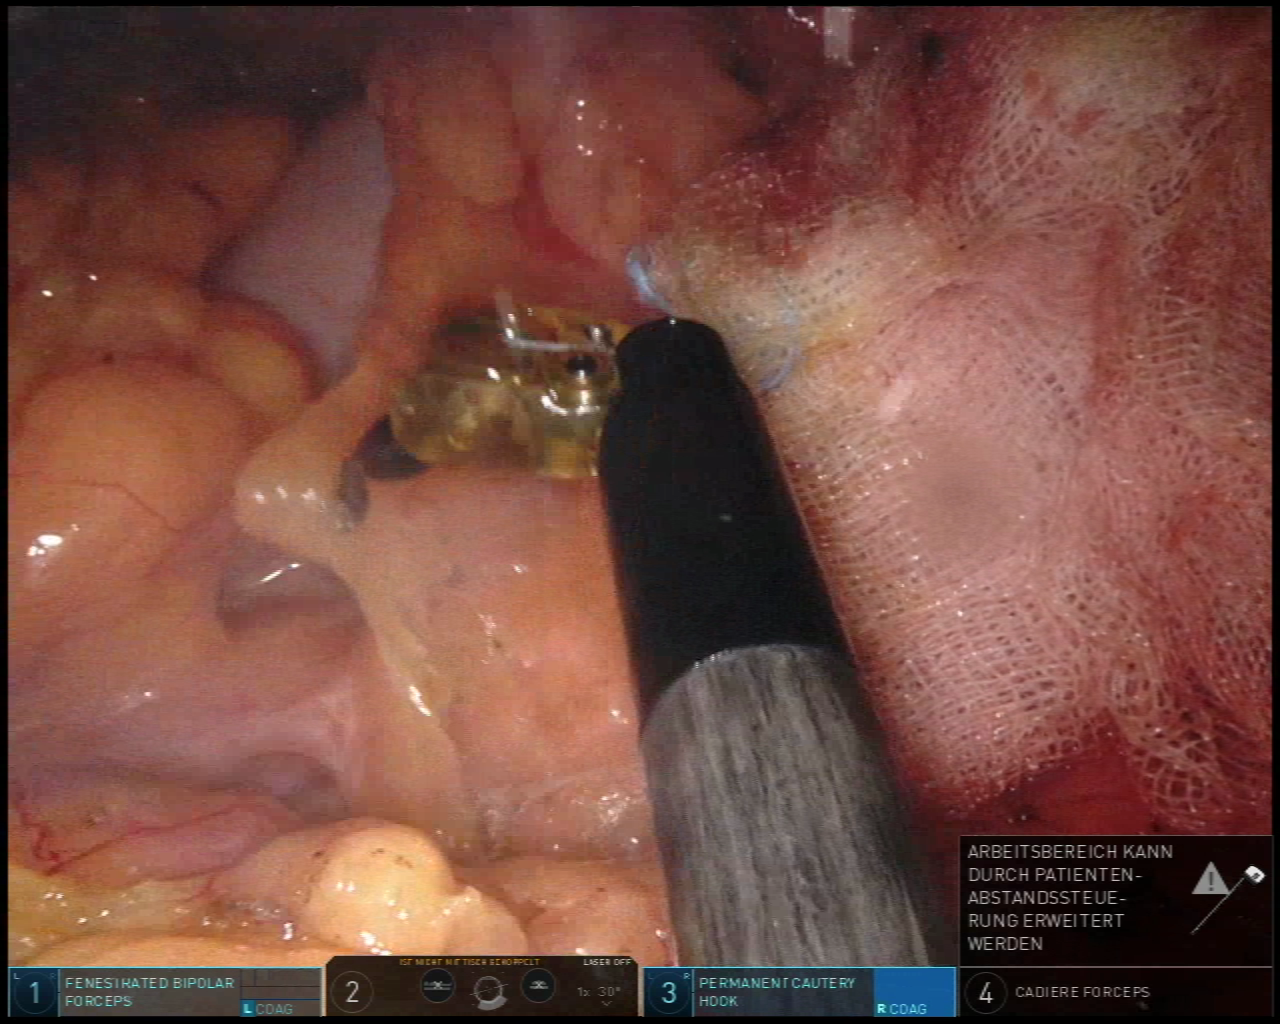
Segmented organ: stomach
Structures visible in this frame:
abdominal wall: no
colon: no
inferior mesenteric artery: no
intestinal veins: no
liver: no
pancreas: yes
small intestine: no
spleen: no
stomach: yes
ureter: no
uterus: no
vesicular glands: no